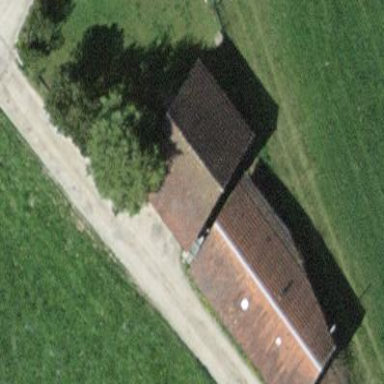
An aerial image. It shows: Garage building.